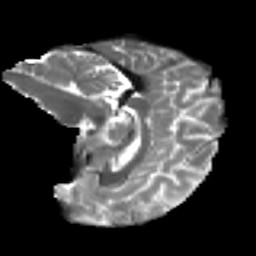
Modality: T2w
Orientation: sagittal
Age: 30
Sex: male
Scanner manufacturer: ge
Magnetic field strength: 3 T
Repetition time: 7.8 s
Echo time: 0.0609 s